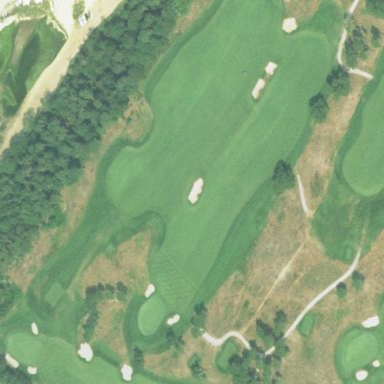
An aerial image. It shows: Area of rough grass used for golf.